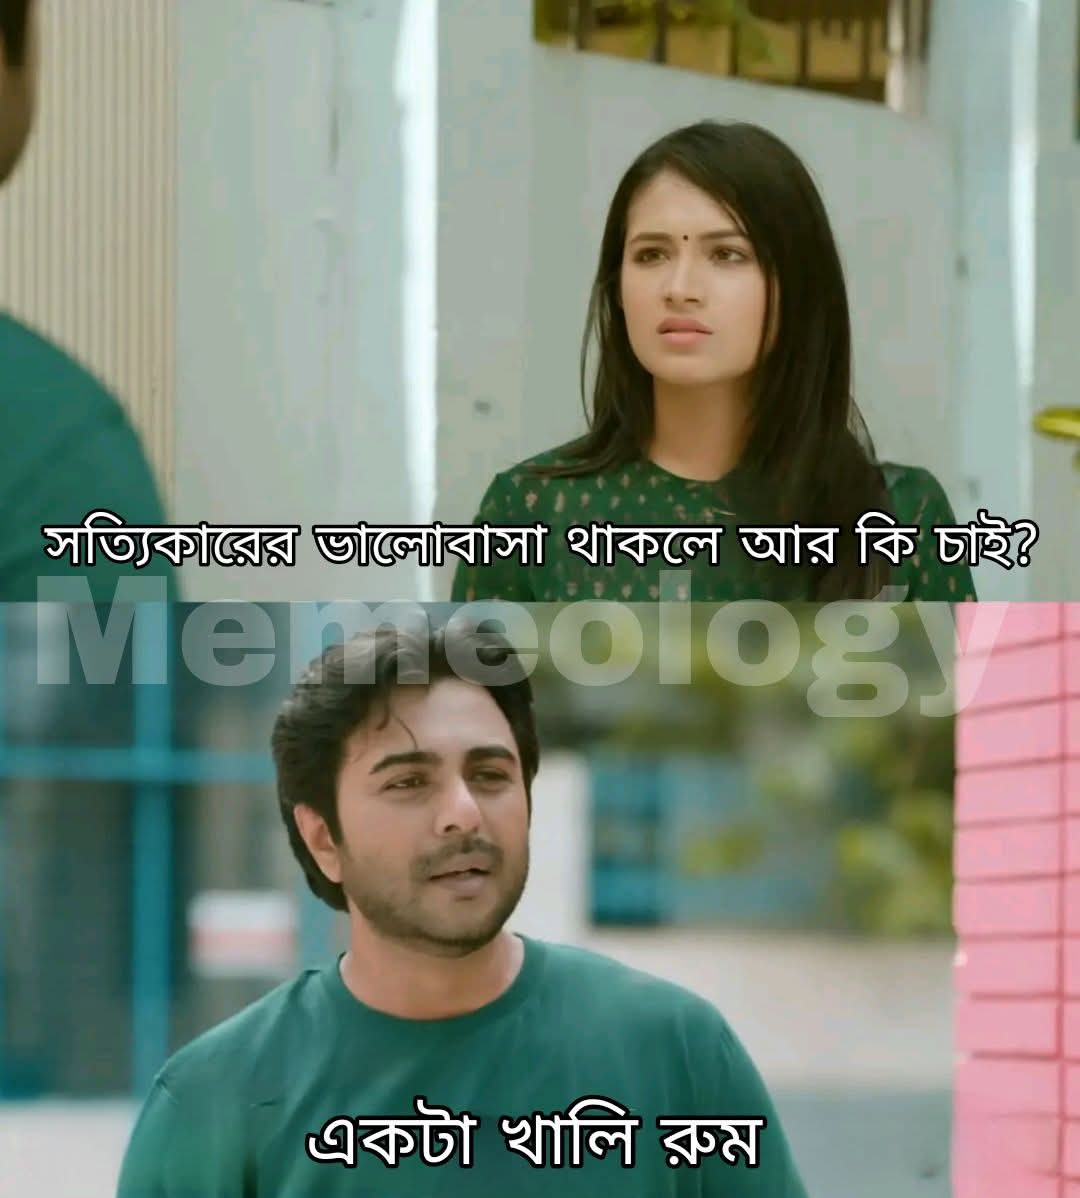
Text: সত্যিকারের ভালোবাসা থাকলে আর কি চাই?
একটা খালি রুম
Label: Non Hate